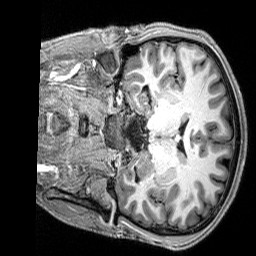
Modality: T1w
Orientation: coronal
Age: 24
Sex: male
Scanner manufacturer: siemens
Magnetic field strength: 3 T
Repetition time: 2.8 s
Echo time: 0.00212 s